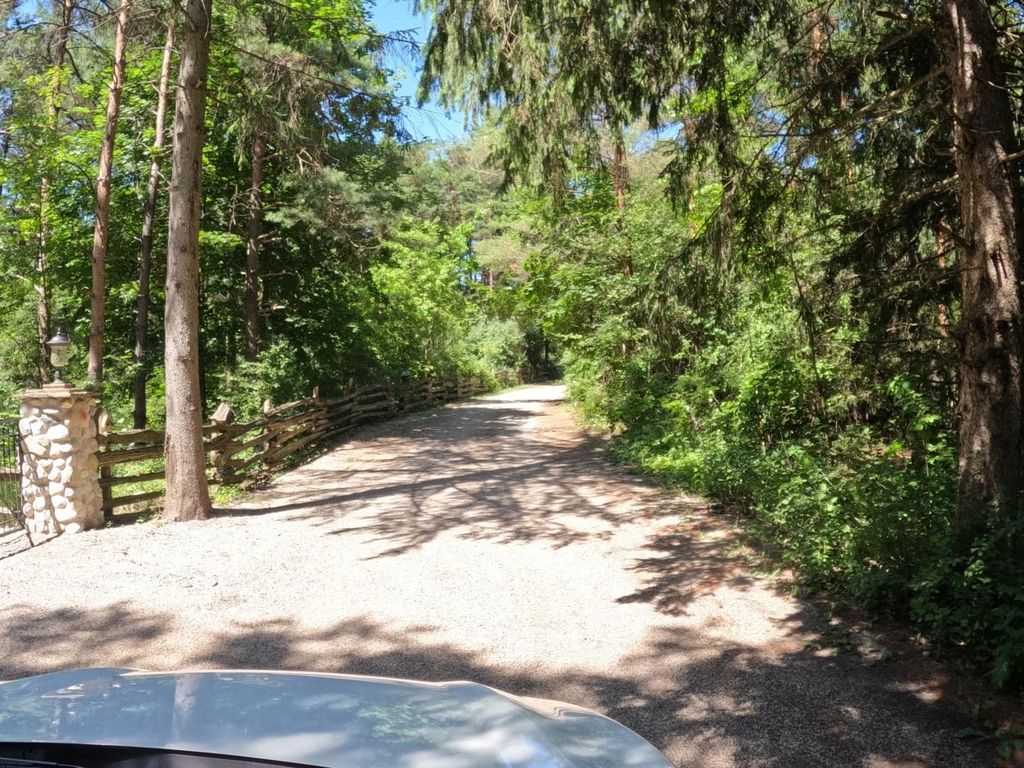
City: kitchener-waterloo